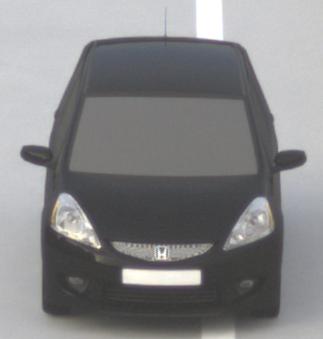
Make: Honda
Model: Jazz 1.2
Detailed model: Jazz (III) (11/08 - 04/11)
Model produced from: 2008/11
Model produced until: 2010/10
Doors: 5
Color: black
Road condition: dry road
Daytime: morning or afternoon
Contrast: low contrast